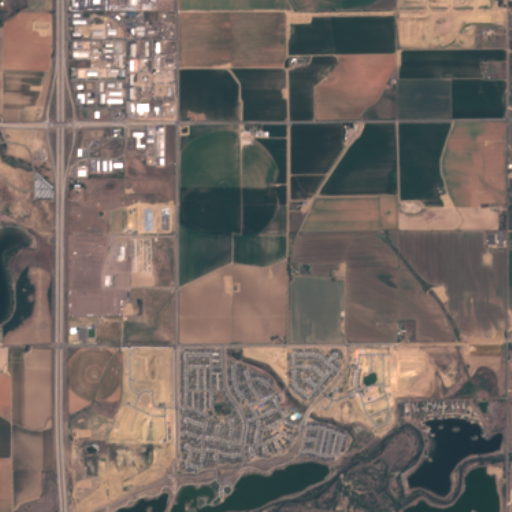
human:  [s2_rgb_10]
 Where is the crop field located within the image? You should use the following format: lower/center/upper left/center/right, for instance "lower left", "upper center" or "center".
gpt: The crop field is located in the upper center of the image.
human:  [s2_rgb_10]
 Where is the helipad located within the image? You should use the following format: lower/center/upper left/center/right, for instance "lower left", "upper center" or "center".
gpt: The helipad is located in the upper left of the image.
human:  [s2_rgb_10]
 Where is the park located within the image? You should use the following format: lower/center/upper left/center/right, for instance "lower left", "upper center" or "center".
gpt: The park is located in the lower center of the image.
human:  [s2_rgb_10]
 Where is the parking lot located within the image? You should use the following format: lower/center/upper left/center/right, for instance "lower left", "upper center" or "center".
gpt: The parking lot is located in the upper left of the image.
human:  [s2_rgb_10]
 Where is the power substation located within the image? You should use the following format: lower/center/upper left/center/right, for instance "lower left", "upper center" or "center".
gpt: The power substation is located in the center right of the image.
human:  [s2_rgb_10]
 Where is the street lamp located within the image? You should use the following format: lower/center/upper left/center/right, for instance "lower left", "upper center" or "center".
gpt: The street lamp is located in the upper left of the image.
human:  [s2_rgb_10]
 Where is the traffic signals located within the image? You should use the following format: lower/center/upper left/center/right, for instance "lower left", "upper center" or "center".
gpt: The traffic signals is located in the upper of the image.
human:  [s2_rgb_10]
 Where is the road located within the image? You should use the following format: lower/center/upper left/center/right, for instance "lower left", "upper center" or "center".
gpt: There is no road in the image.